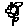
Label: flower